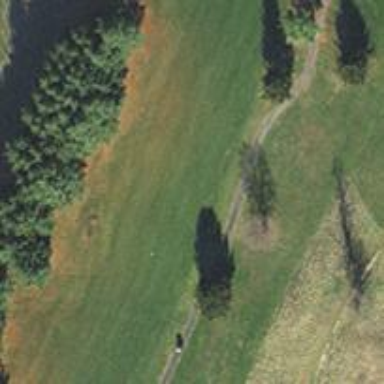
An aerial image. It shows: Path designated for golf carts.